Breast ultrasound image
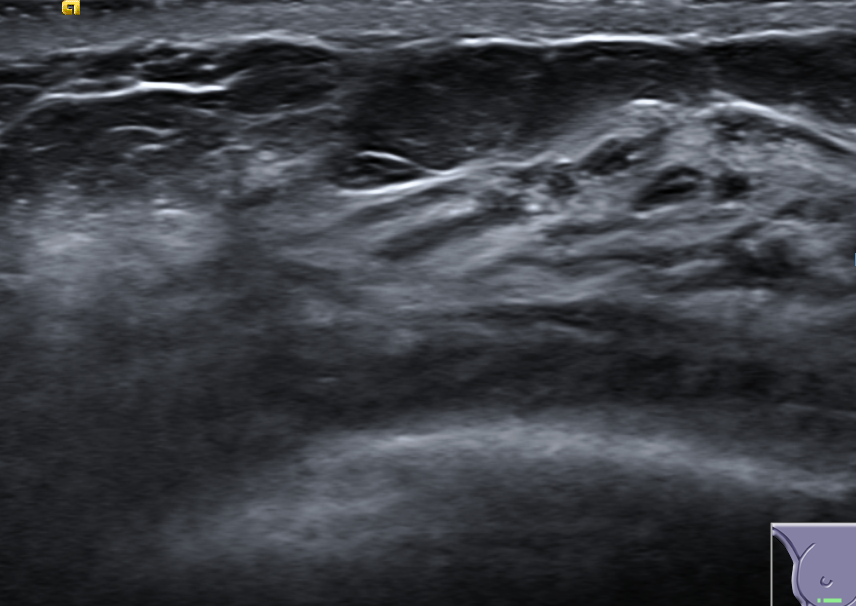
Diagnosis: normal